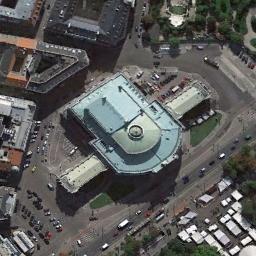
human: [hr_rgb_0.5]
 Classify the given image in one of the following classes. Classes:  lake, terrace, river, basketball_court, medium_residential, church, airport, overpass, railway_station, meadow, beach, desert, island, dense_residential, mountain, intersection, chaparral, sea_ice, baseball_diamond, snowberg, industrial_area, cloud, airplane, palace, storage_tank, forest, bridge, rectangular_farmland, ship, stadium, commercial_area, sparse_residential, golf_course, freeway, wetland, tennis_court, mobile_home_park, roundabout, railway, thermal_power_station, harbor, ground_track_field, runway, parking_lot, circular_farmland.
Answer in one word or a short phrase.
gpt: church